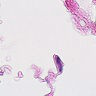
Metastatic tissue present: no